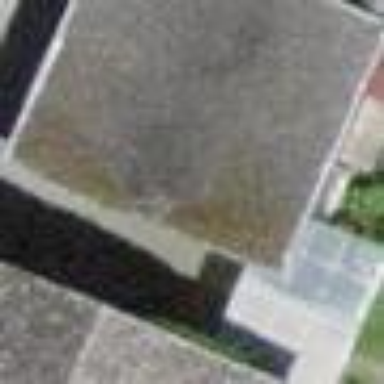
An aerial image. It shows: Garage.